Interaction volume radius: 5 \u00c5
Interaction volume height: 15 \u00c5
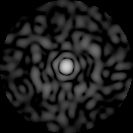
Disorder parameter: 0.8473